Question: I'm trying to put information to identify GROUP ID by replicating this Excel formula:
'''
IF(OR(A2<>A1,AND(B2<>"000",B1="000")),D1+1,D1)
'''
This formula is written when my cursor is in "D2", meaning I've referred to the newly added column value in the previous row to generate the current value.
I'd like to this with Db2 SQL, but I'm not sure how to because I'll need to do LAG function on the column I'm going to add and referring their value.

Kindly advise if having better way to do.
Thanks.
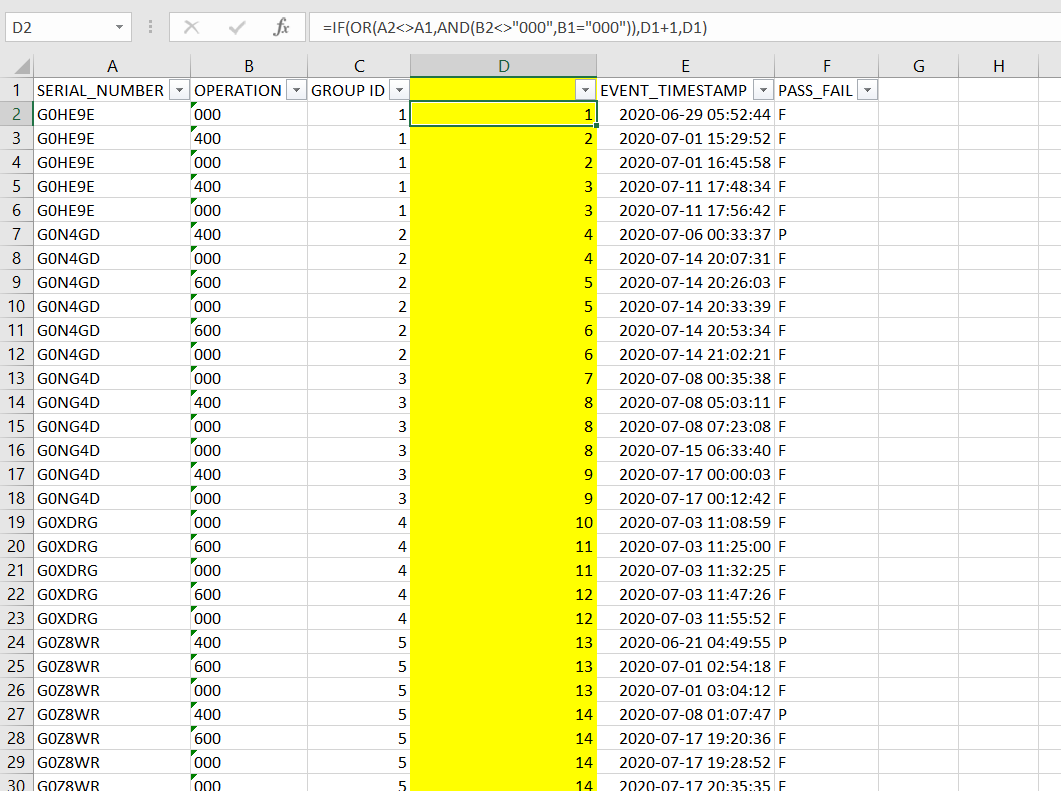
Answer: You need nested OLAP-functions, assuming 'ORDER BY SERIAL_NUMBER, EVENT_TIMESTAMP' returns the order shown in Excel:
'''
with cte as
(
select ...
case --IF(OR(A2<>A1,AND(B2<>"000",B1="000"))
when (lag(OPERATION)
over (order by SERIAL_NUMBER, EVENT_TIMESTAMP) = '000'
and OPERATION <> '000')
or lag(SERIAL_NUMBER,1,'')
over (order by SERIAL_NUMBER, EVENT_TIMESTAMP) <> SERIAL_NUMBER
then 1
else 0
end as flag -- start of new group
from tab
)
select ...
sum(flag)
over (order by SERIAL_NUMBER, EVENT_TIMESTAMP
rows unbounded preceding) as GROUP_ID
from cte
'''